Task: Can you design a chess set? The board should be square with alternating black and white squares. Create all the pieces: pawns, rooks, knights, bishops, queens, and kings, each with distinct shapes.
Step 3802:
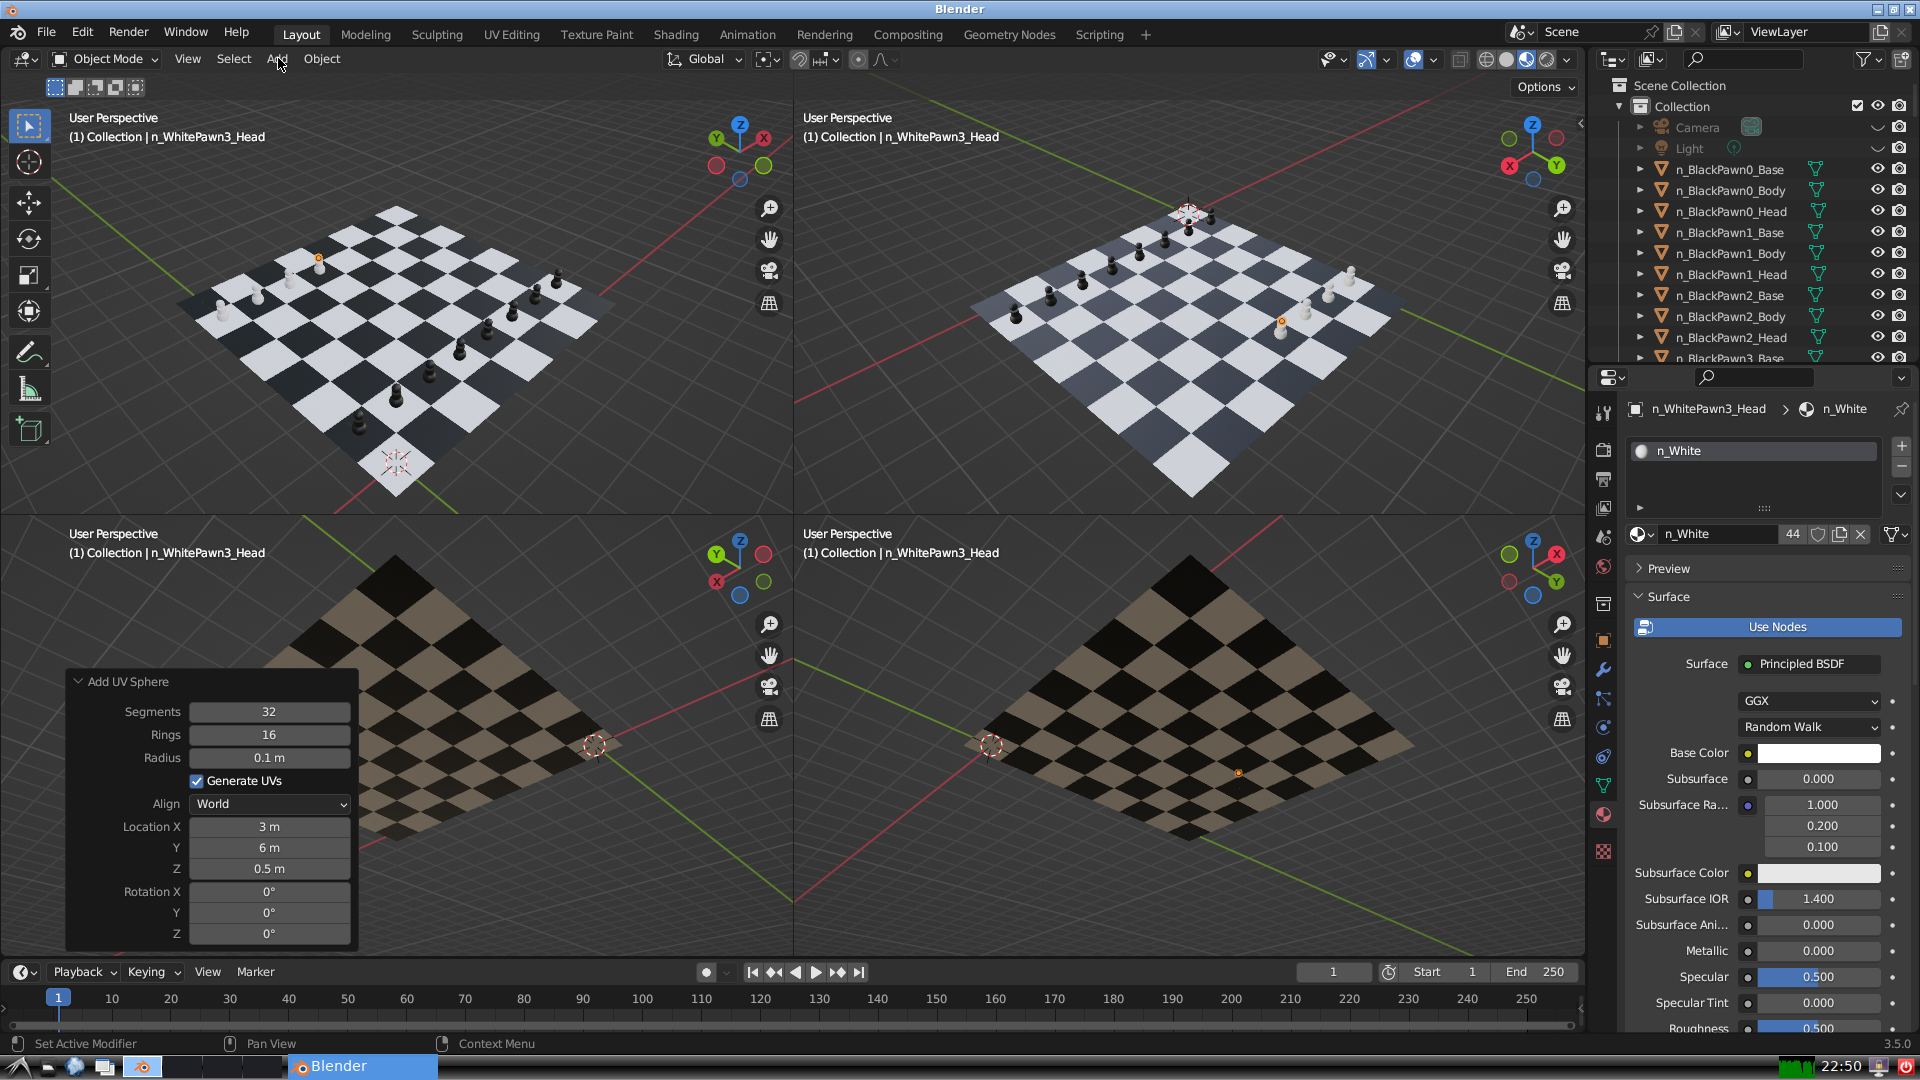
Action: click: no